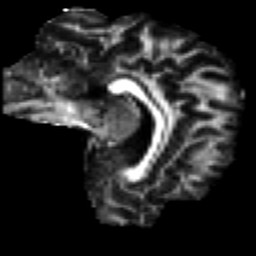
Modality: FA
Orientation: sagittal
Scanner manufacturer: ge
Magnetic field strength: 3 T
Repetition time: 7.98 s
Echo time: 0.0701 s